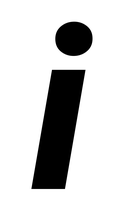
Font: Roboto-Italic_ExtraBold_Italic